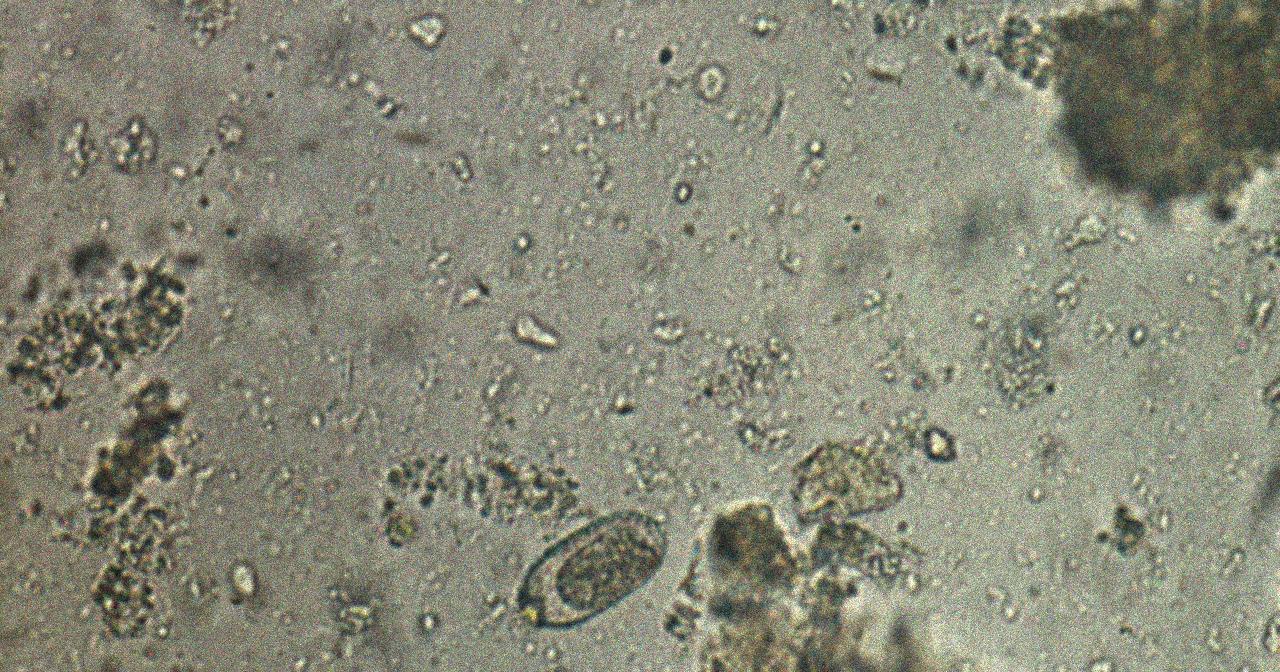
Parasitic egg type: Capillaria philippinensis